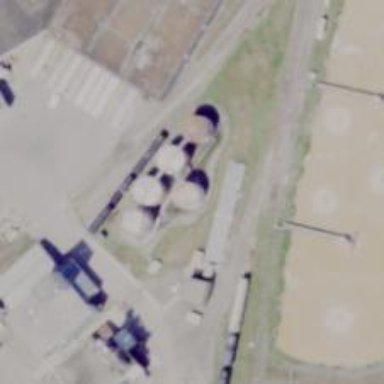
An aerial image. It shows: Storage tank that is man-made.